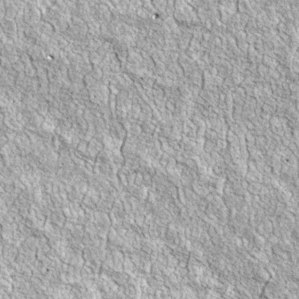
Label: non_frost